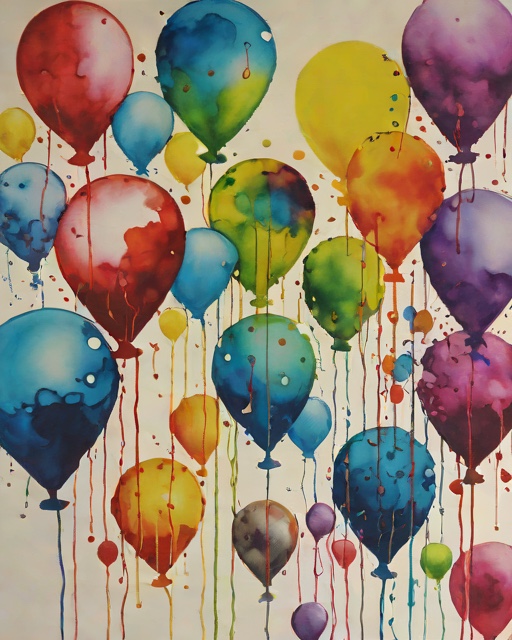
Category: Birthday